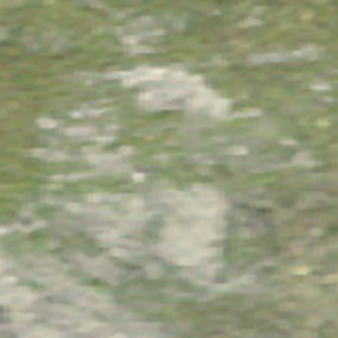
Label: other